Chest X-ray. View position: PA
Patient age: 48
Patient sex: F
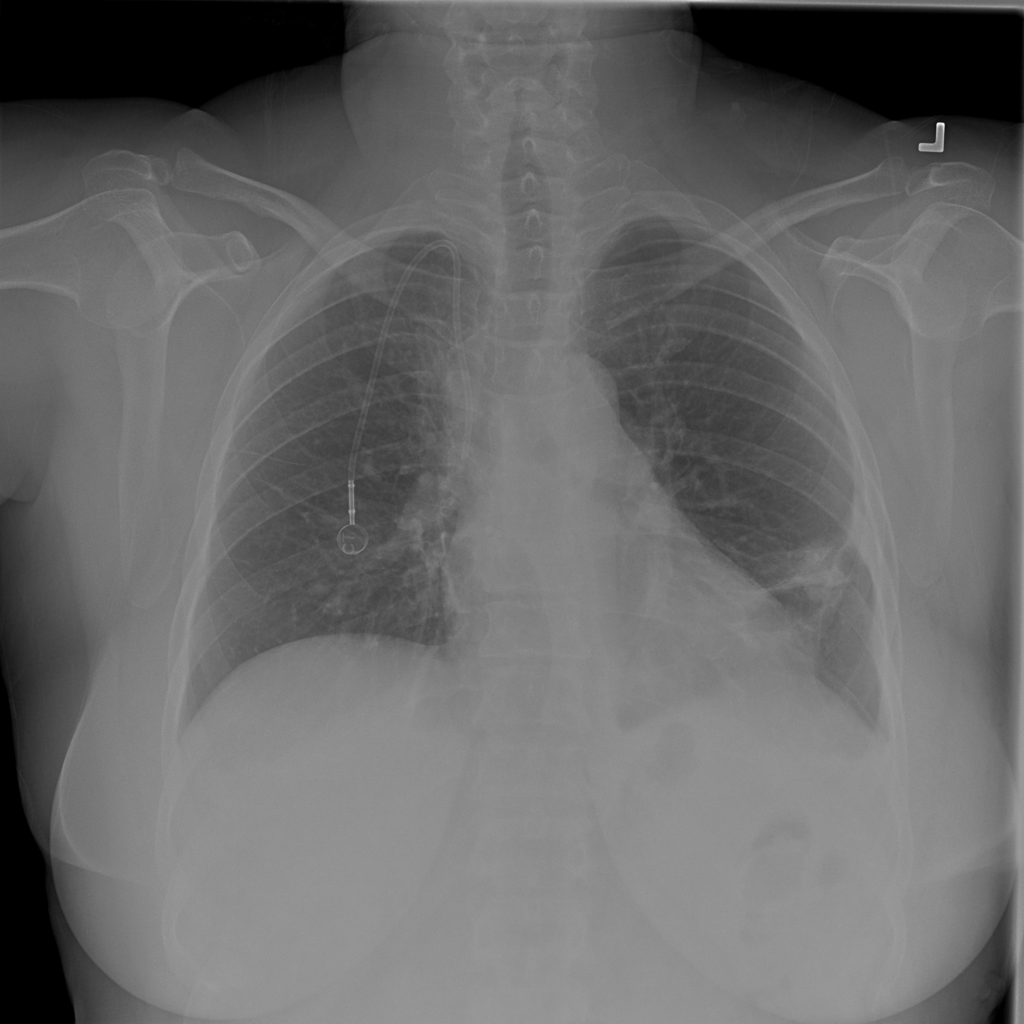
Finding: Pneumothorax